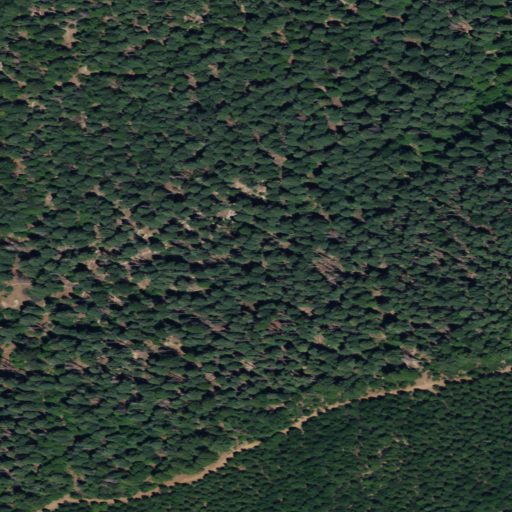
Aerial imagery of ridge(s) in California named Palmer Ridge containing only evergreen forest